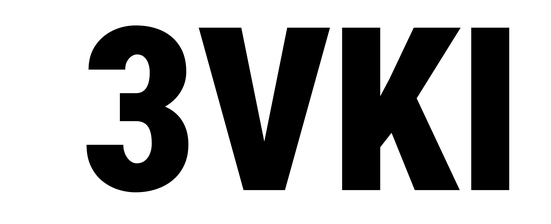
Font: Roboto_Condensed_Black